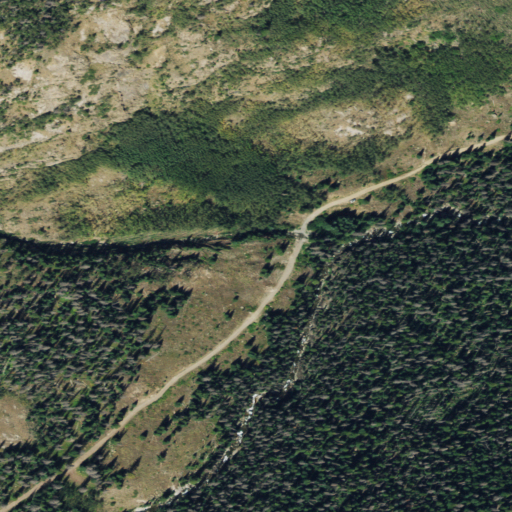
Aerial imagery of valley in Colorado named Boulder Gulch containing evergreen forest, grassland, woody wetlands, deciduous forest, and herbaceous wetlands